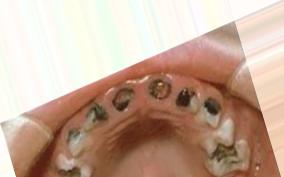
Condition: Caries